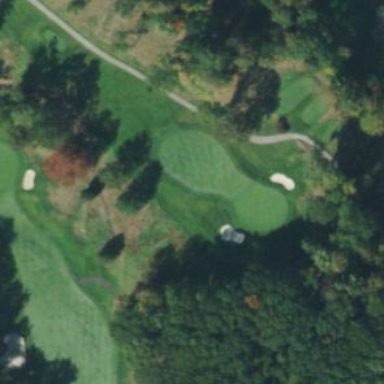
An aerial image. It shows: Grassy area designated as golf fairway.